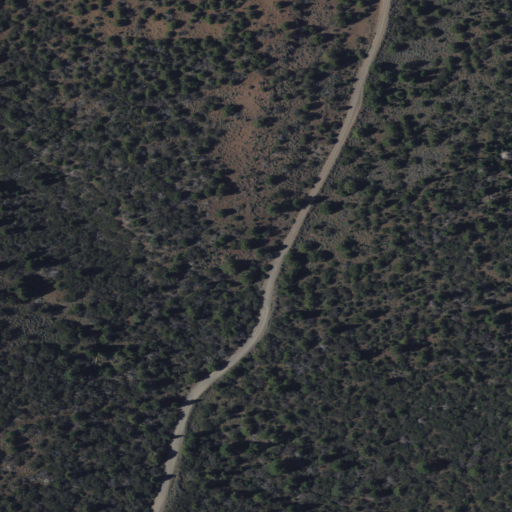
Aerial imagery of valley in California named Waterbox Canyon containing evergreen forest, shrub, and mixed forest